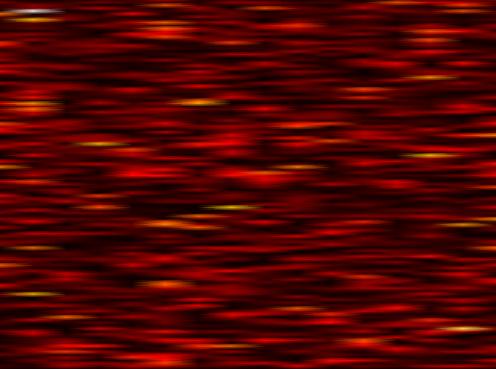
Label: UFMC